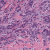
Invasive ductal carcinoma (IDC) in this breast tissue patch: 1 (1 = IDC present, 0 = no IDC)